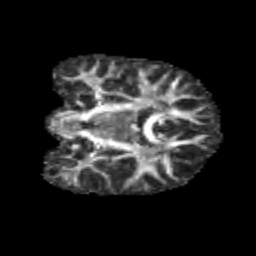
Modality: FA
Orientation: coronal
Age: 9
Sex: male
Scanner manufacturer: siemens
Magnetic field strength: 3 T
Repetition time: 3.8 s
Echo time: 0.07 s